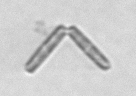
Label: Thalassionema